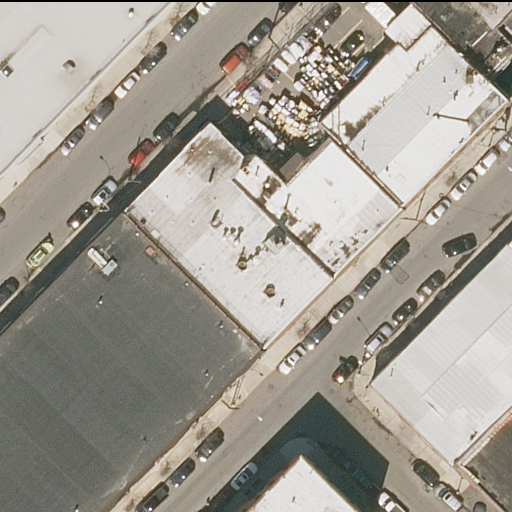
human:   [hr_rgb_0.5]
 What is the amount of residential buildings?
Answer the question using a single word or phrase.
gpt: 12

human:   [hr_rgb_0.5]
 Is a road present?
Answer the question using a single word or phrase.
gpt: yes

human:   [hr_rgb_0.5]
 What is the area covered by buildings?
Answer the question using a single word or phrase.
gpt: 6116m2

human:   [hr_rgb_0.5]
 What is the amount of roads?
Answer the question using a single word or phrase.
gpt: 3

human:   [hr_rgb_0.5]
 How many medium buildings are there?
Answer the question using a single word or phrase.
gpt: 5

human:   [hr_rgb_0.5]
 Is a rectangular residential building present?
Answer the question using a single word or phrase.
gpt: yes

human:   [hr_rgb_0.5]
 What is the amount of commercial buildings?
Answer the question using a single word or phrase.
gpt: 0

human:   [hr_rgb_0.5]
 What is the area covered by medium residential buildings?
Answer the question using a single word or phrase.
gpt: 1692m2

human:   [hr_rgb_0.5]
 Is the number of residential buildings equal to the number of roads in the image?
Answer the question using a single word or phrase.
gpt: no

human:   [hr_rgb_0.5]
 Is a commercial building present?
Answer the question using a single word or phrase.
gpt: no

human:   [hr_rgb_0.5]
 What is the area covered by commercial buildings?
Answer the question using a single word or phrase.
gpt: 0m2

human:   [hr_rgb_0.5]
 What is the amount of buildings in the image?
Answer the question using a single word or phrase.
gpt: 12

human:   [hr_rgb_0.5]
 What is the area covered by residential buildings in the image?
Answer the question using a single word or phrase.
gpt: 6116m2

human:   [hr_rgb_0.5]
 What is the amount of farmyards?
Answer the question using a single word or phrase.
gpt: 0

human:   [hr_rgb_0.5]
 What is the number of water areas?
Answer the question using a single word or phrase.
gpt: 0

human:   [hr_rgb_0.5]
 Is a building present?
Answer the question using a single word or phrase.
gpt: yes

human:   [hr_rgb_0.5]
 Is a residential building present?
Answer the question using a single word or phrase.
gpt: yes

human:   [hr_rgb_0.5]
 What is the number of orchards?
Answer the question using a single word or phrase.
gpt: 0

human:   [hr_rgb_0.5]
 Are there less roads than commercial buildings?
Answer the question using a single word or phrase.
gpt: no

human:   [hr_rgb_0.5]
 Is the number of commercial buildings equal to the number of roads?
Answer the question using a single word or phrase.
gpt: no

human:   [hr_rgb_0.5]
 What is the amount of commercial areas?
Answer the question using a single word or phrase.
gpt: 0

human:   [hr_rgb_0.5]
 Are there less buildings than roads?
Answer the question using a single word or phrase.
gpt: no

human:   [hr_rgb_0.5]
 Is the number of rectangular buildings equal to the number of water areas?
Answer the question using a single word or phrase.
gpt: no

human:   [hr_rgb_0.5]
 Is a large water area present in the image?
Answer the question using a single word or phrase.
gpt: no

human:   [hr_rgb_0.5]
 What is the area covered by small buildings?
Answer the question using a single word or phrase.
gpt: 132m2

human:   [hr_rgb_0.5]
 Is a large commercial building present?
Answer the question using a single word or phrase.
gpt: no

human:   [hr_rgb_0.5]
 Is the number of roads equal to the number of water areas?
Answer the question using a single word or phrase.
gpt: no

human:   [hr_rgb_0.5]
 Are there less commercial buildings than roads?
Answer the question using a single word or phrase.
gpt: yes

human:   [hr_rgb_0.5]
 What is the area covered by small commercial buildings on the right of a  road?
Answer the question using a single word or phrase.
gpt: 0m2

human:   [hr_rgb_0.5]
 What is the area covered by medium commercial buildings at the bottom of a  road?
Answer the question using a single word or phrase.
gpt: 0m2

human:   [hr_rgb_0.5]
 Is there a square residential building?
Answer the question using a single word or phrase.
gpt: no

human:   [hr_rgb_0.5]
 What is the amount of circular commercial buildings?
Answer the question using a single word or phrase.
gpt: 0

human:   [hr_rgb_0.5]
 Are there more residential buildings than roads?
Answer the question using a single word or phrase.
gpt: yes

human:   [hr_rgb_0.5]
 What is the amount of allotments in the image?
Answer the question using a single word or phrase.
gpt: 0

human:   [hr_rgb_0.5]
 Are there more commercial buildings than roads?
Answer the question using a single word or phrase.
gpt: no

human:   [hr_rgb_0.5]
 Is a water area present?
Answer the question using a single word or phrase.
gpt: no

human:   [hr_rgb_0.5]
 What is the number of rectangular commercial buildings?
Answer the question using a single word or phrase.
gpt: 0

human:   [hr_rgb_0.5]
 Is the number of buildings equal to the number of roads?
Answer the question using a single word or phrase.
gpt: no

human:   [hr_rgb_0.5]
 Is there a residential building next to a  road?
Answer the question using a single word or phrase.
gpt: yes

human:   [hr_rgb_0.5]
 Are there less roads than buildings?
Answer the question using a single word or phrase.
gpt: yes

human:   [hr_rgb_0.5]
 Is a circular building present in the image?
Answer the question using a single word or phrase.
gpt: no

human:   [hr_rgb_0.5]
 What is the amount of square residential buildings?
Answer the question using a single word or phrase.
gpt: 0

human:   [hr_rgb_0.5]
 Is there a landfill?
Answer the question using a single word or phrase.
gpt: no

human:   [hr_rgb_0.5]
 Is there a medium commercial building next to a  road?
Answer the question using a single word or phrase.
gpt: no

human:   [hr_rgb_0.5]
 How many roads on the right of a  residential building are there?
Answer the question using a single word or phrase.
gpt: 3

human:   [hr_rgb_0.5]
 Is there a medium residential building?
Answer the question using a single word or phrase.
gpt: yes

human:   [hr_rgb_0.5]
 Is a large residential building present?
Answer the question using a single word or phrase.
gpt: yes

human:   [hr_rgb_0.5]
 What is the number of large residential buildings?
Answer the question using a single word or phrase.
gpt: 4

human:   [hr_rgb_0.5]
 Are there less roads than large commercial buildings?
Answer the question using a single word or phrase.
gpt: no

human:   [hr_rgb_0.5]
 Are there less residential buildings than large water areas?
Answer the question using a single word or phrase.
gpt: no

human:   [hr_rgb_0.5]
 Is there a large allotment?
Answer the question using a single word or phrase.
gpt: no

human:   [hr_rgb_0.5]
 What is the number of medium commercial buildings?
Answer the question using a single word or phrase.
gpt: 0

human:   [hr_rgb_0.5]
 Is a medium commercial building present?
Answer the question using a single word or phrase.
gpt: no

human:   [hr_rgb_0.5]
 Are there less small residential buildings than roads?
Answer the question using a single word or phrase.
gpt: no

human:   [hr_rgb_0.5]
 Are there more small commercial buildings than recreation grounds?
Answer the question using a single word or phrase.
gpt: no

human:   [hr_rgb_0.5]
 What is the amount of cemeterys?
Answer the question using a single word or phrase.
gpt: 0

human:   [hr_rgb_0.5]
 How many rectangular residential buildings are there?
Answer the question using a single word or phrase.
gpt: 10

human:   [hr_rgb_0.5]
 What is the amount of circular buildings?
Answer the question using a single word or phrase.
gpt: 0

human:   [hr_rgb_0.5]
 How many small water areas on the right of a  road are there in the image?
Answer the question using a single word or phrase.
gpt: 0

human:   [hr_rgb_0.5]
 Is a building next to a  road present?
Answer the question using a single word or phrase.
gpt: yes

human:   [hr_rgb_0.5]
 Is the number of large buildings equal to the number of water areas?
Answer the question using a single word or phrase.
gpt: no

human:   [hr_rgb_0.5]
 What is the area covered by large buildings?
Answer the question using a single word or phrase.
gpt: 4291m2

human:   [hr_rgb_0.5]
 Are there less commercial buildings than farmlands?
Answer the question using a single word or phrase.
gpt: no

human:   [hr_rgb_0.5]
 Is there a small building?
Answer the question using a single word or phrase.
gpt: yes